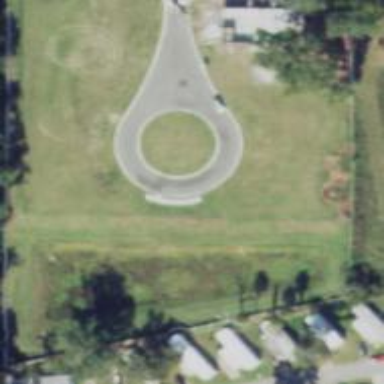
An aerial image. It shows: Turning loop on the road.